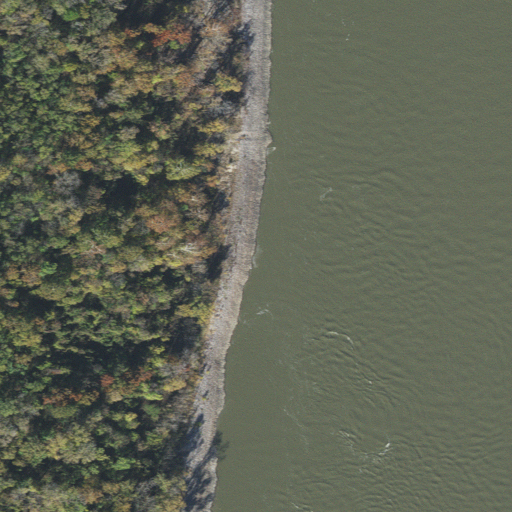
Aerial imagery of levee in Arkansas named Walnut Bend Revet containing open water, woody wetlands, and herbaceous wetlands